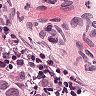
Metastatic tissue present: yes